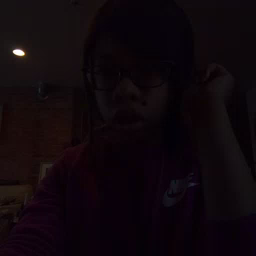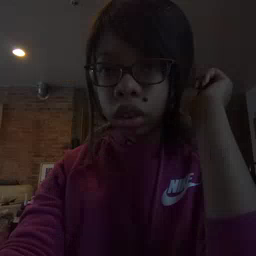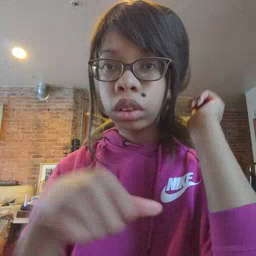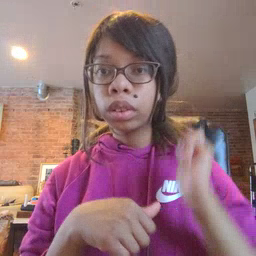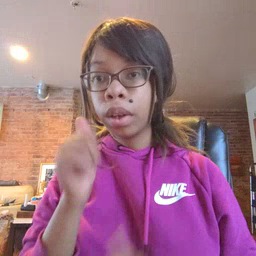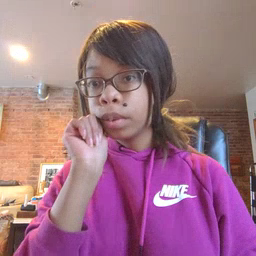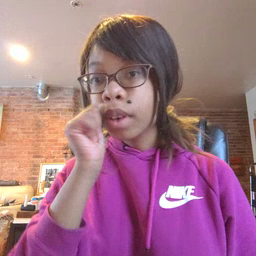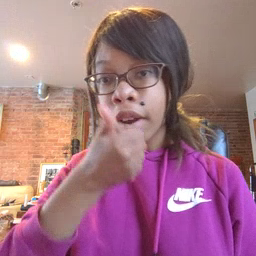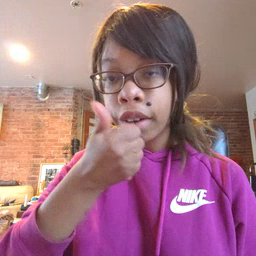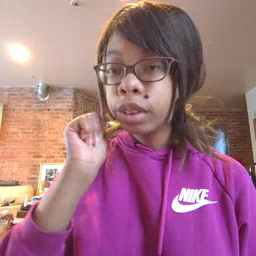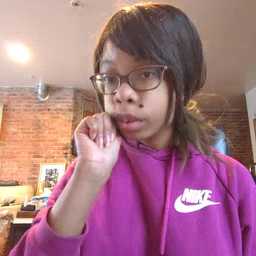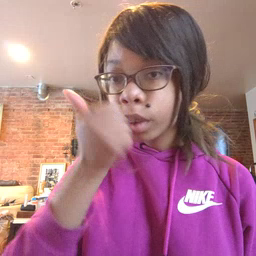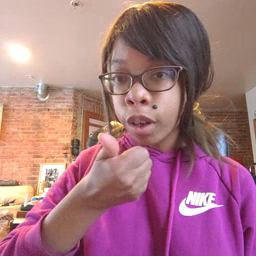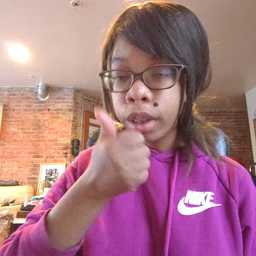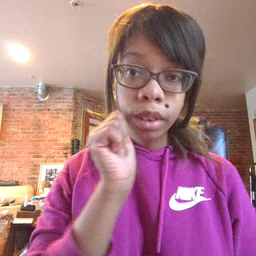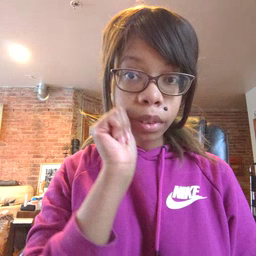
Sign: tomorrow